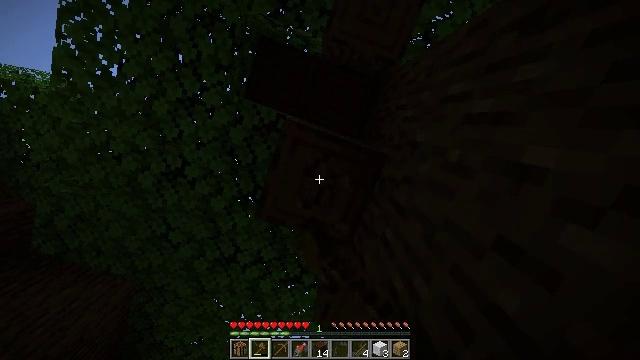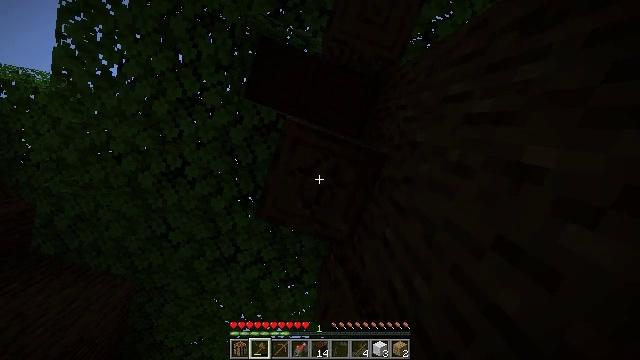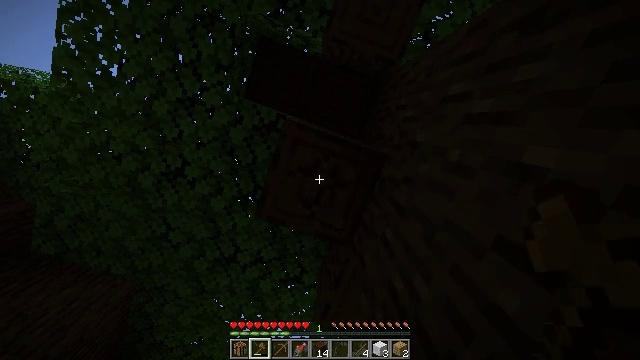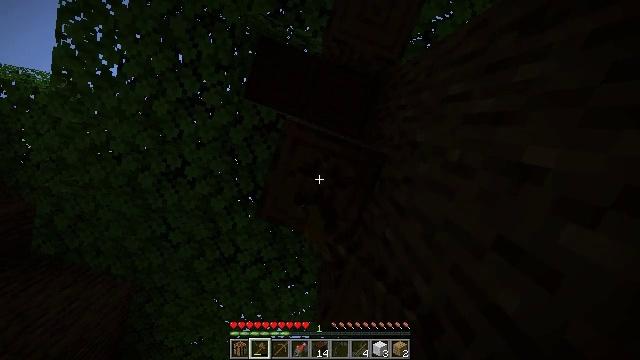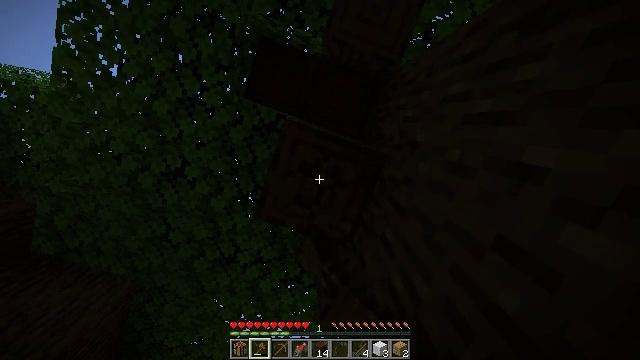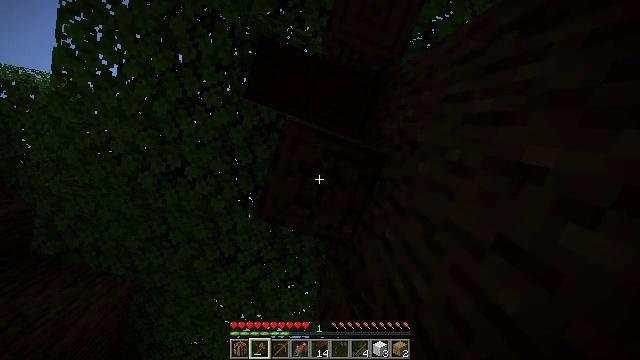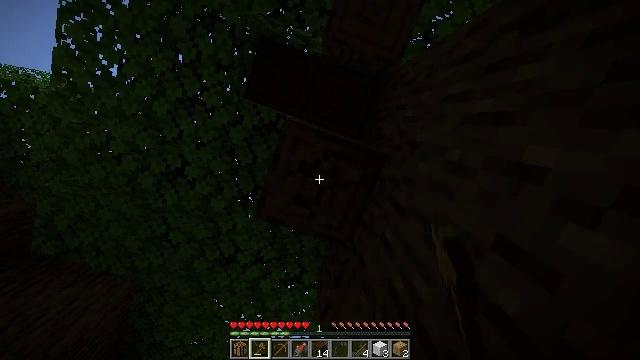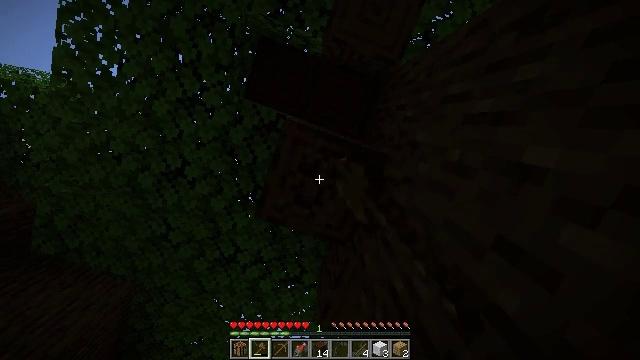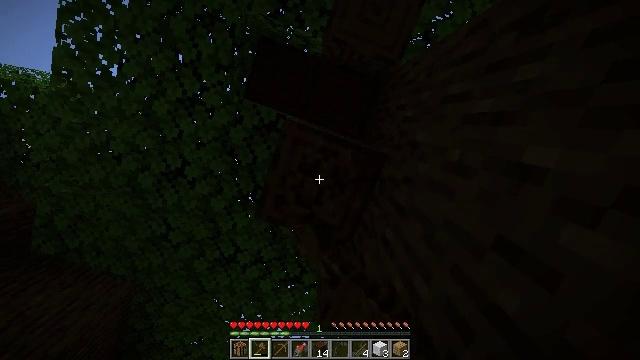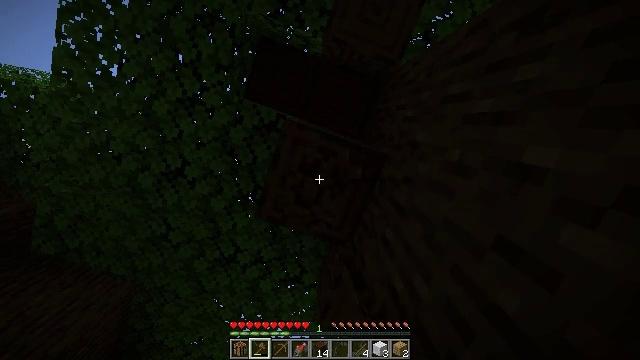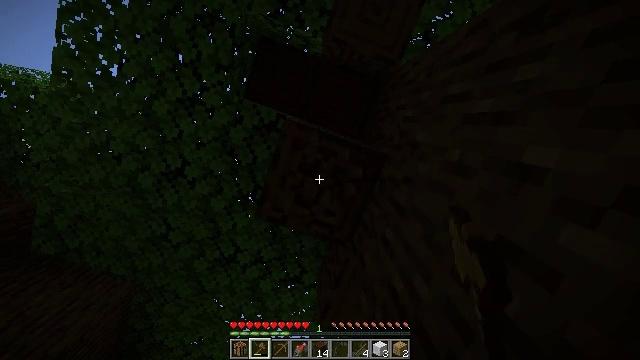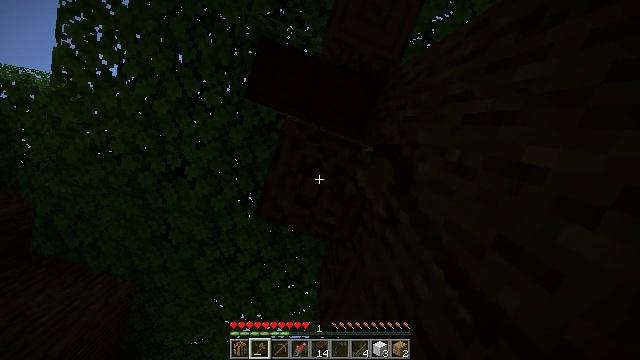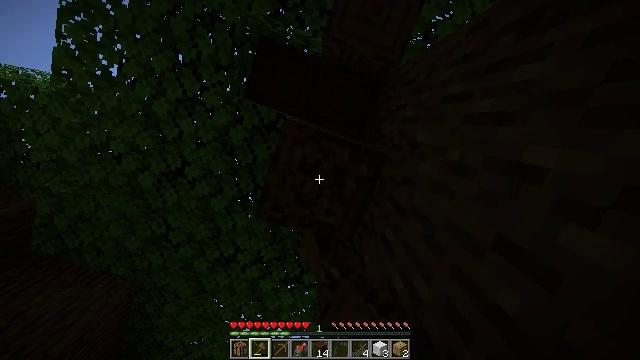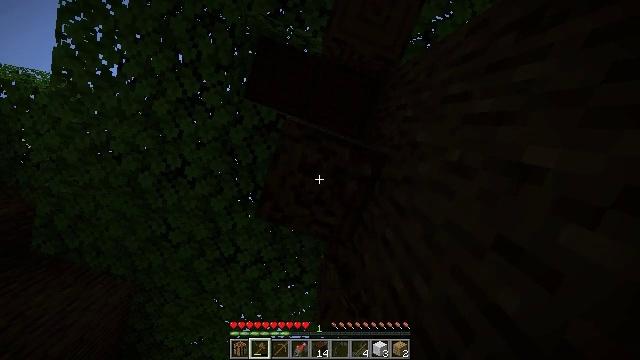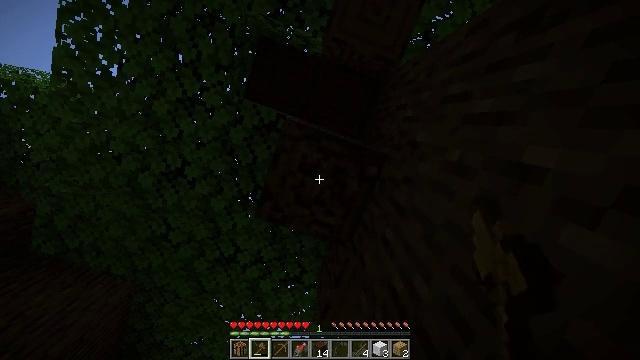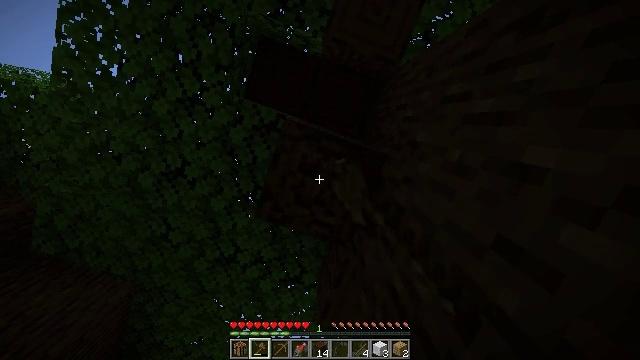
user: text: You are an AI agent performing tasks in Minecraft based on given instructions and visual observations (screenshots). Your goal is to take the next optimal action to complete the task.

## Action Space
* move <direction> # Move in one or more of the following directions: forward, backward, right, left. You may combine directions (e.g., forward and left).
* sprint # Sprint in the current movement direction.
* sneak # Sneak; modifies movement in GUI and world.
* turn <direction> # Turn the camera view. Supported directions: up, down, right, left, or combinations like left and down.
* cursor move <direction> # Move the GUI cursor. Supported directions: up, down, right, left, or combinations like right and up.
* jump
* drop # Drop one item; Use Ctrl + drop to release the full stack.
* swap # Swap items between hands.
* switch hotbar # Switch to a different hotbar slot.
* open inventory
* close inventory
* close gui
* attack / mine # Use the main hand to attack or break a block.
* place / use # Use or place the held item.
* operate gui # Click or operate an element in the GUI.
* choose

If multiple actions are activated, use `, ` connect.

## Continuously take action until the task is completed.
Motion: motion action
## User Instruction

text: Mine the dark oak log from a tree.
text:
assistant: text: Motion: attack / mine
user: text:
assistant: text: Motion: attack / mine
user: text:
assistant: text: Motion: attack / mine
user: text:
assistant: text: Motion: attack / mine
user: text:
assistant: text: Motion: attack / mine
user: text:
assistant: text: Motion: attack / mine
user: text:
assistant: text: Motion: attack / mine
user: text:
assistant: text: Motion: attack / mine
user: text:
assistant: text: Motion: attack / mine
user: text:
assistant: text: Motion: attack / mine
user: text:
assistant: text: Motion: attack / mine
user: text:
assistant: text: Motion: attack / mine
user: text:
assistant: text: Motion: attack / mine
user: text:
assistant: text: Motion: attack / mine
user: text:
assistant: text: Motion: attack / mine
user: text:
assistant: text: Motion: attack / mine
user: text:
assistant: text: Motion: attack / mine
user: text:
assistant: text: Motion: attack / mine
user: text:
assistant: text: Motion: attack / mine
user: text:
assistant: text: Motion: attack / mine
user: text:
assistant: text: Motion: attack / mine
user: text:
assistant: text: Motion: attack / mine
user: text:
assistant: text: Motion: attack / mine
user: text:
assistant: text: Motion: attack / mine
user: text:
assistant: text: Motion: attack / mine
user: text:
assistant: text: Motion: attack / mine
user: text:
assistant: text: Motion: attack / mine
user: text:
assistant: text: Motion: attack / mine
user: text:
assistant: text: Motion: attack / mine
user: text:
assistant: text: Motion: attack / mine